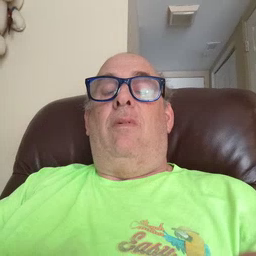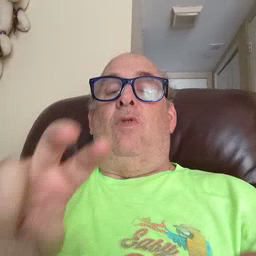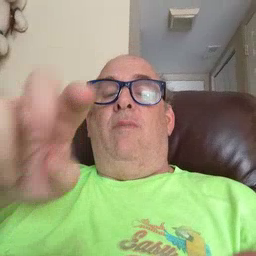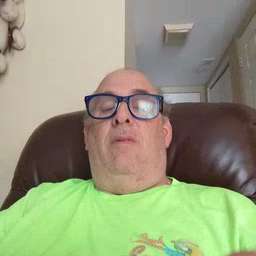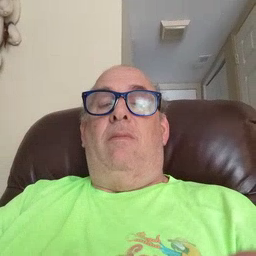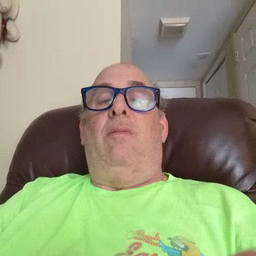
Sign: jump